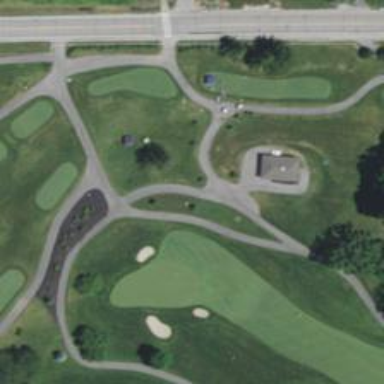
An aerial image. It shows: Asphalt path used as golf cart path.